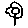
Label: flower